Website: crate-barrel
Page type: cart
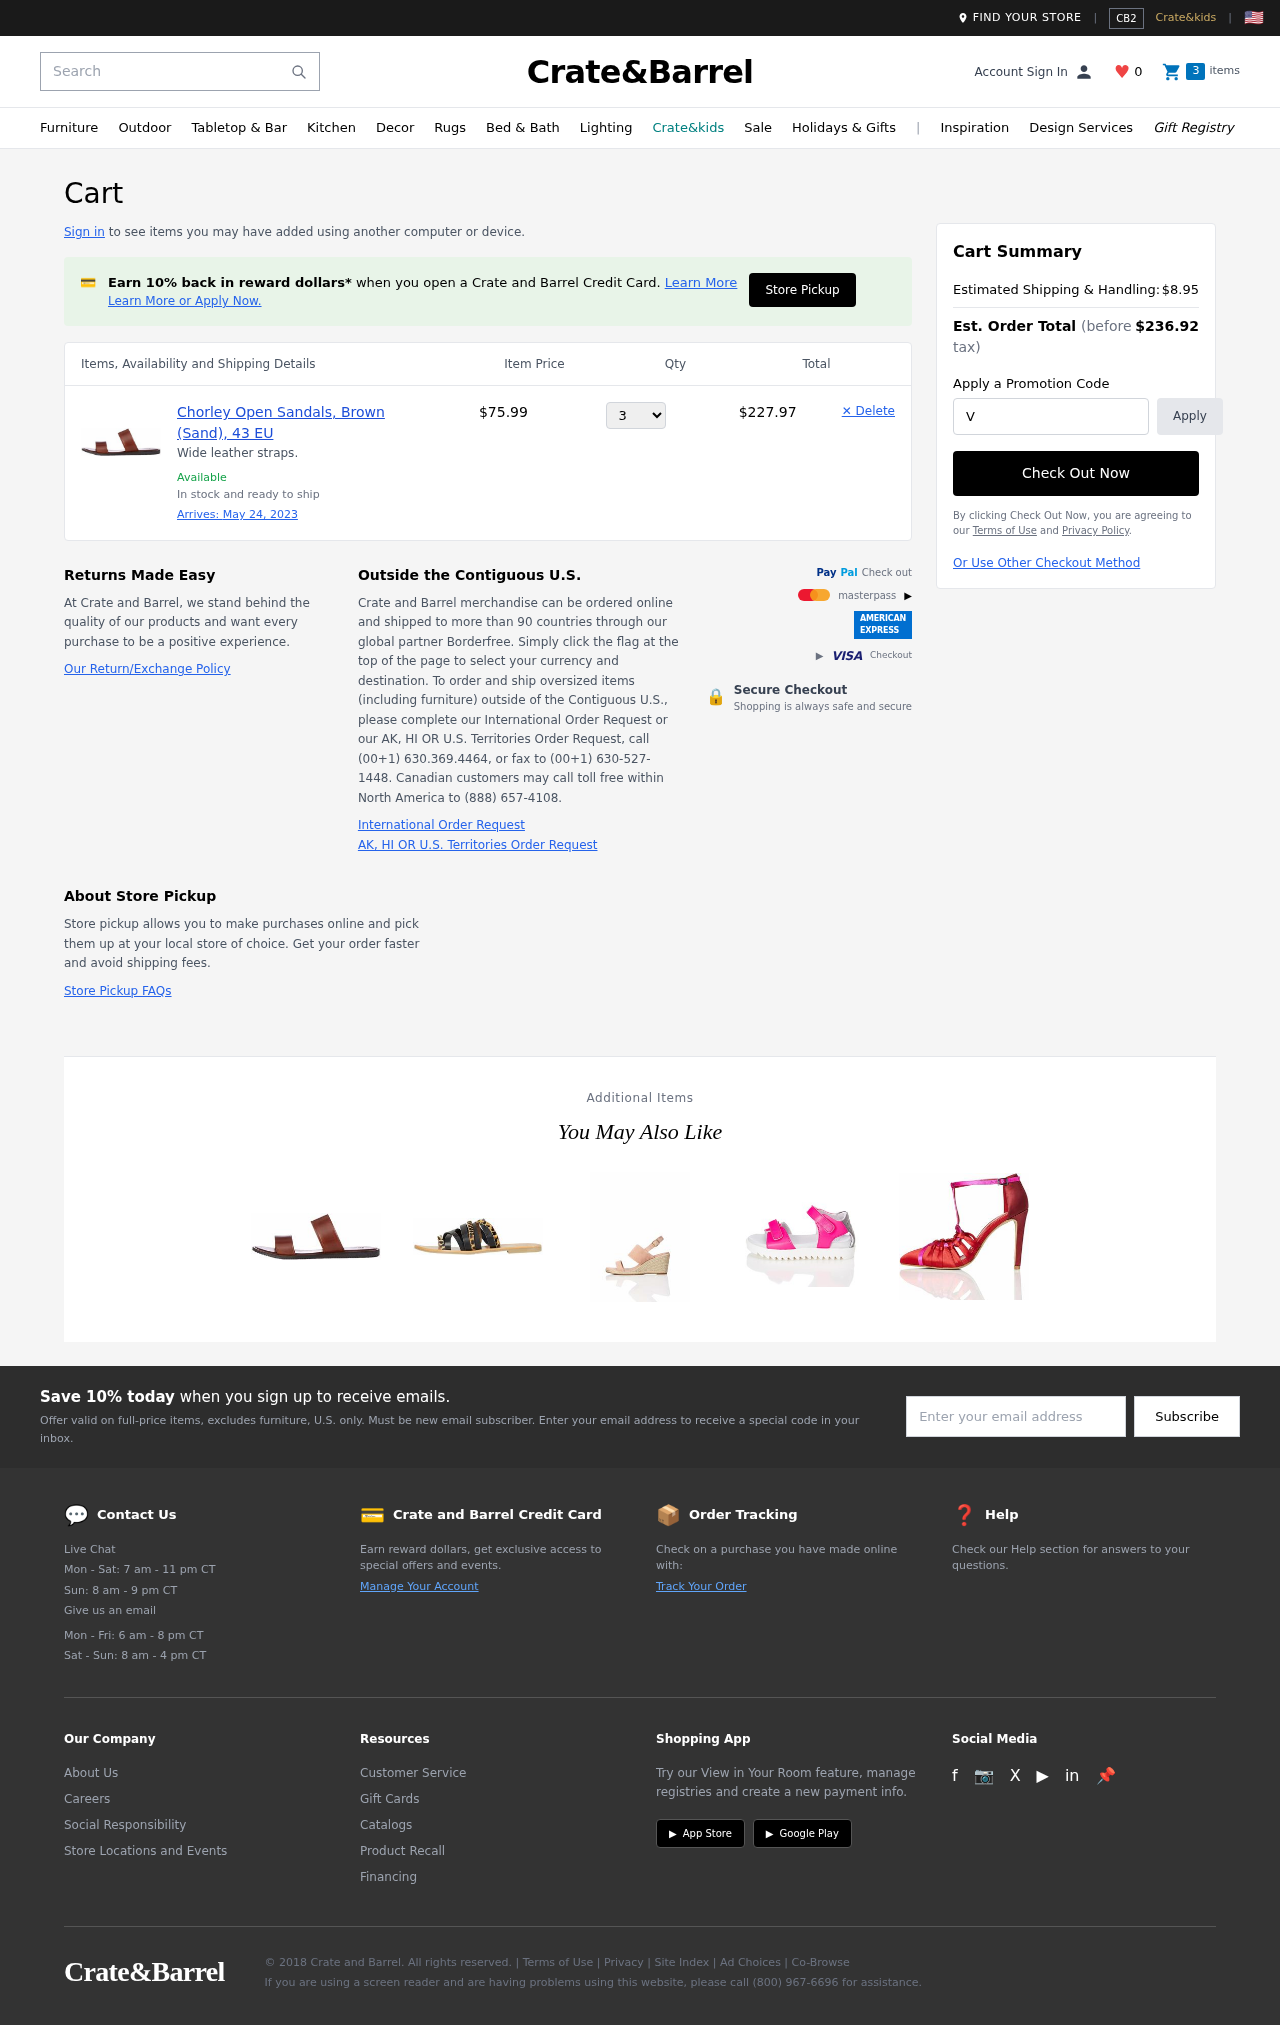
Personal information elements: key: PII_PROMO_CODE
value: VIP5603
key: PII_EMAIL
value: sharonclark@hotmail.com
Product elements: key: PRODUCT1_DESC
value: Wide leather straps.
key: PRODUCT1_NAME
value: Chorley Open Sandals, Brown (Sand), 43 EU
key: PRODUCT1_PRICE
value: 75.99
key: PRODUCT1_QUANTITY
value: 3
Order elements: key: ORDER_DELIVERY_DATE
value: May 24, 2023
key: ORDER_SUBTOTAL
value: $227.97
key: ORDER_SHIPPING_COST
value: $8.95
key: ORDER_TOTAL
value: $236.92